Here is a 2-D grayscale rendering of raw bearing vibration samples (signal-to-image). Classify the bearing condition as one of: normal, inner_race, outer_race, ball.
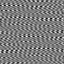
Answer: outer_race